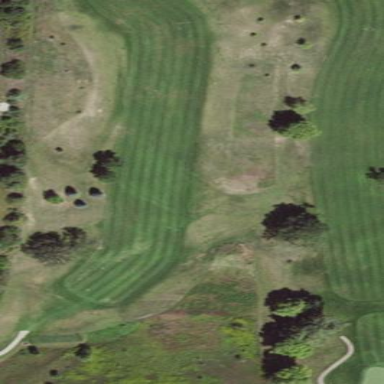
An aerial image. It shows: Scenic golf fairway.